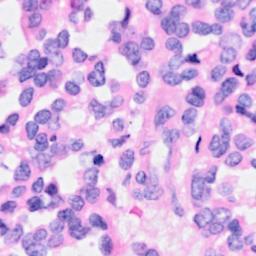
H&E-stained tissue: Breast